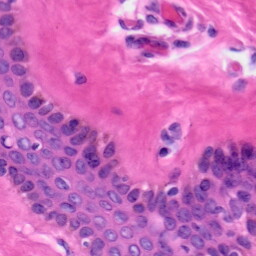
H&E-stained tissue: Skin